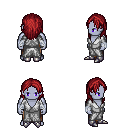
a pixel art fantasy rpg character, male body template, dark elf, purple skin, white robe, robe skirt, brunette long hairstyle, white cloth bandages, metal boots, four views (front, back, left, right), 2x2 character sprite sheet, small pixel art, hard edges, no anti-aliasing